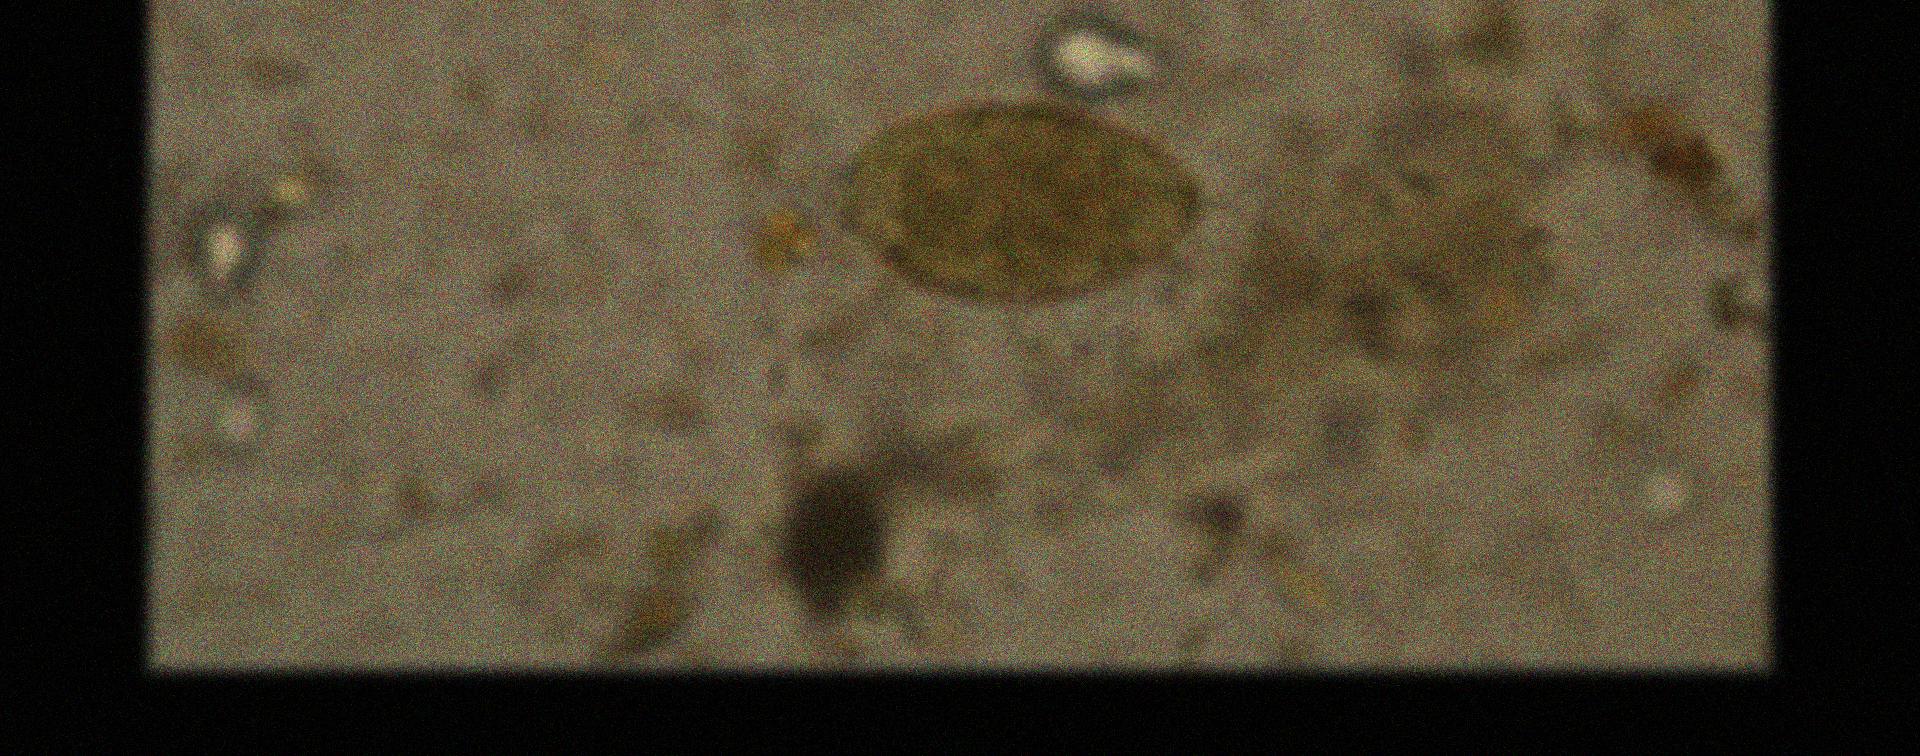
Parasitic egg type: Fasciolopsis buski